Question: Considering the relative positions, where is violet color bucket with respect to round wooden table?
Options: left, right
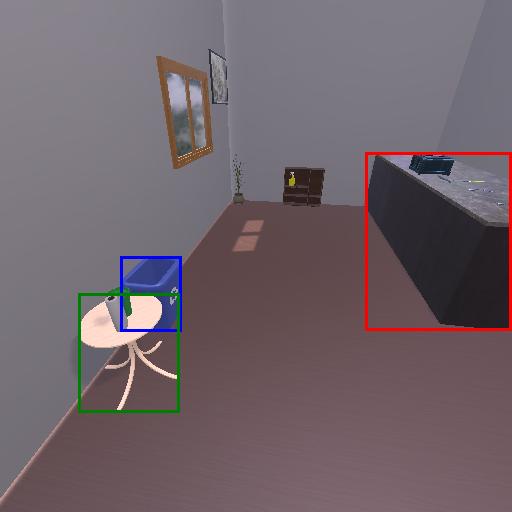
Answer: left